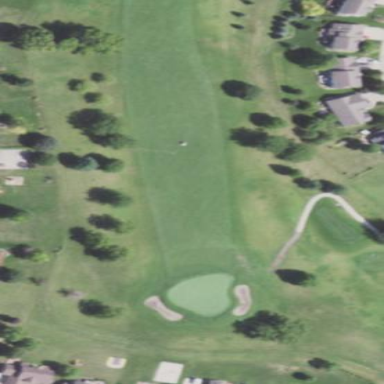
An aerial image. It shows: Golf fairway surrounded by grass.